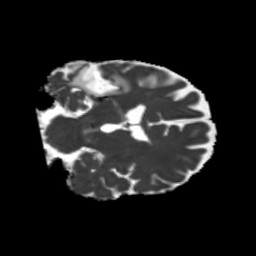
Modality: MD
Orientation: coronal
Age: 47
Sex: male
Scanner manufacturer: siemens
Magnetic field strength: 3 T
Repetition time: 5.25 s
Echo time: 0.08 s